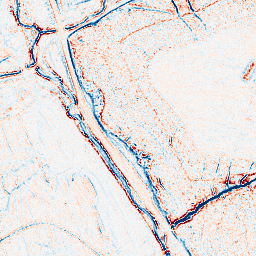
Category: edge_preserving
Decomposition family: anisotropic_diffusion
Decomposition parameters: iterations: 10
kappa: 100
gamma: 0.05
Upsampling method: linear_exact
Upsampling parameters: scale: 2
Upsampling scale: 2